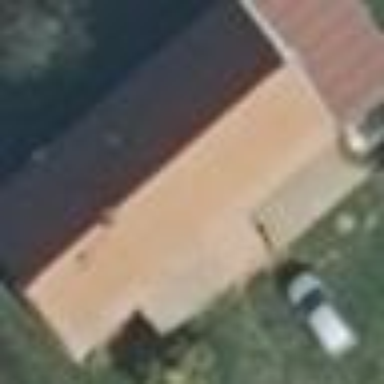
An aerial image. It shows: Simple house.